Question: I am creating a chessboard with Javascript. I already managed to create the board itself, but I'm having trouble giving every field its fitting class (black or white).
I managed to correctly assign the classes for the first row, but am having trouble with the rest of the board. I know there are probably easier solutions to this.
'''
<!DOCTYPE html>
<html>
<head>
<title>Chess</title>
<link rel="stylesheet" type="text/css" href="assets/css/chess.css">
<script type="text/javascript" src="assets/js/lib/jquery.js"></script>
</head>
<body onload="initGame()">
<h1>Chess</h1>
<div id="board">
</div>
<script type="text/javascript" src="assets/js/chess.js"></script>
</body>
</html>
'''
'''
body{
text-align: center;
background-color: rgb(30, 30, 30);
}
#board{
margin: 0 auto;
width: 800px;
height: 800px;
background-color: white;
}
#board div{
width: 100px;
height: 100px;
float: left;
}
.white{
background-color: white;
border: 1px solid black;
}
.black{
background-color: black;
border: 1px solid white;
}
'''
'''
const board = [];
const boardElement = document.getElementById("board");
function initGame(){
for(var y = 0; y < 8; y++){
var row = [];
for(var x = 0; x < 8; x++){
var cell = {};
cell.element = document.createElement("div")
boardElement.appendChild(cell.element);
row.push(cell);
}
board.push(row);
}
$("#board div").addClass("field white");
for(var i = 0; i < board.length * 8; i++){
if((i % 7) == 0 && i != 0){
$(".field")[i].className = "field black";
i++;
}
else if((i % 7) == 0){
i++;
}
$(".field")[i].className = "field black";
i++;
}
startGame();
}
function startGame(){
}
'''
The current output:
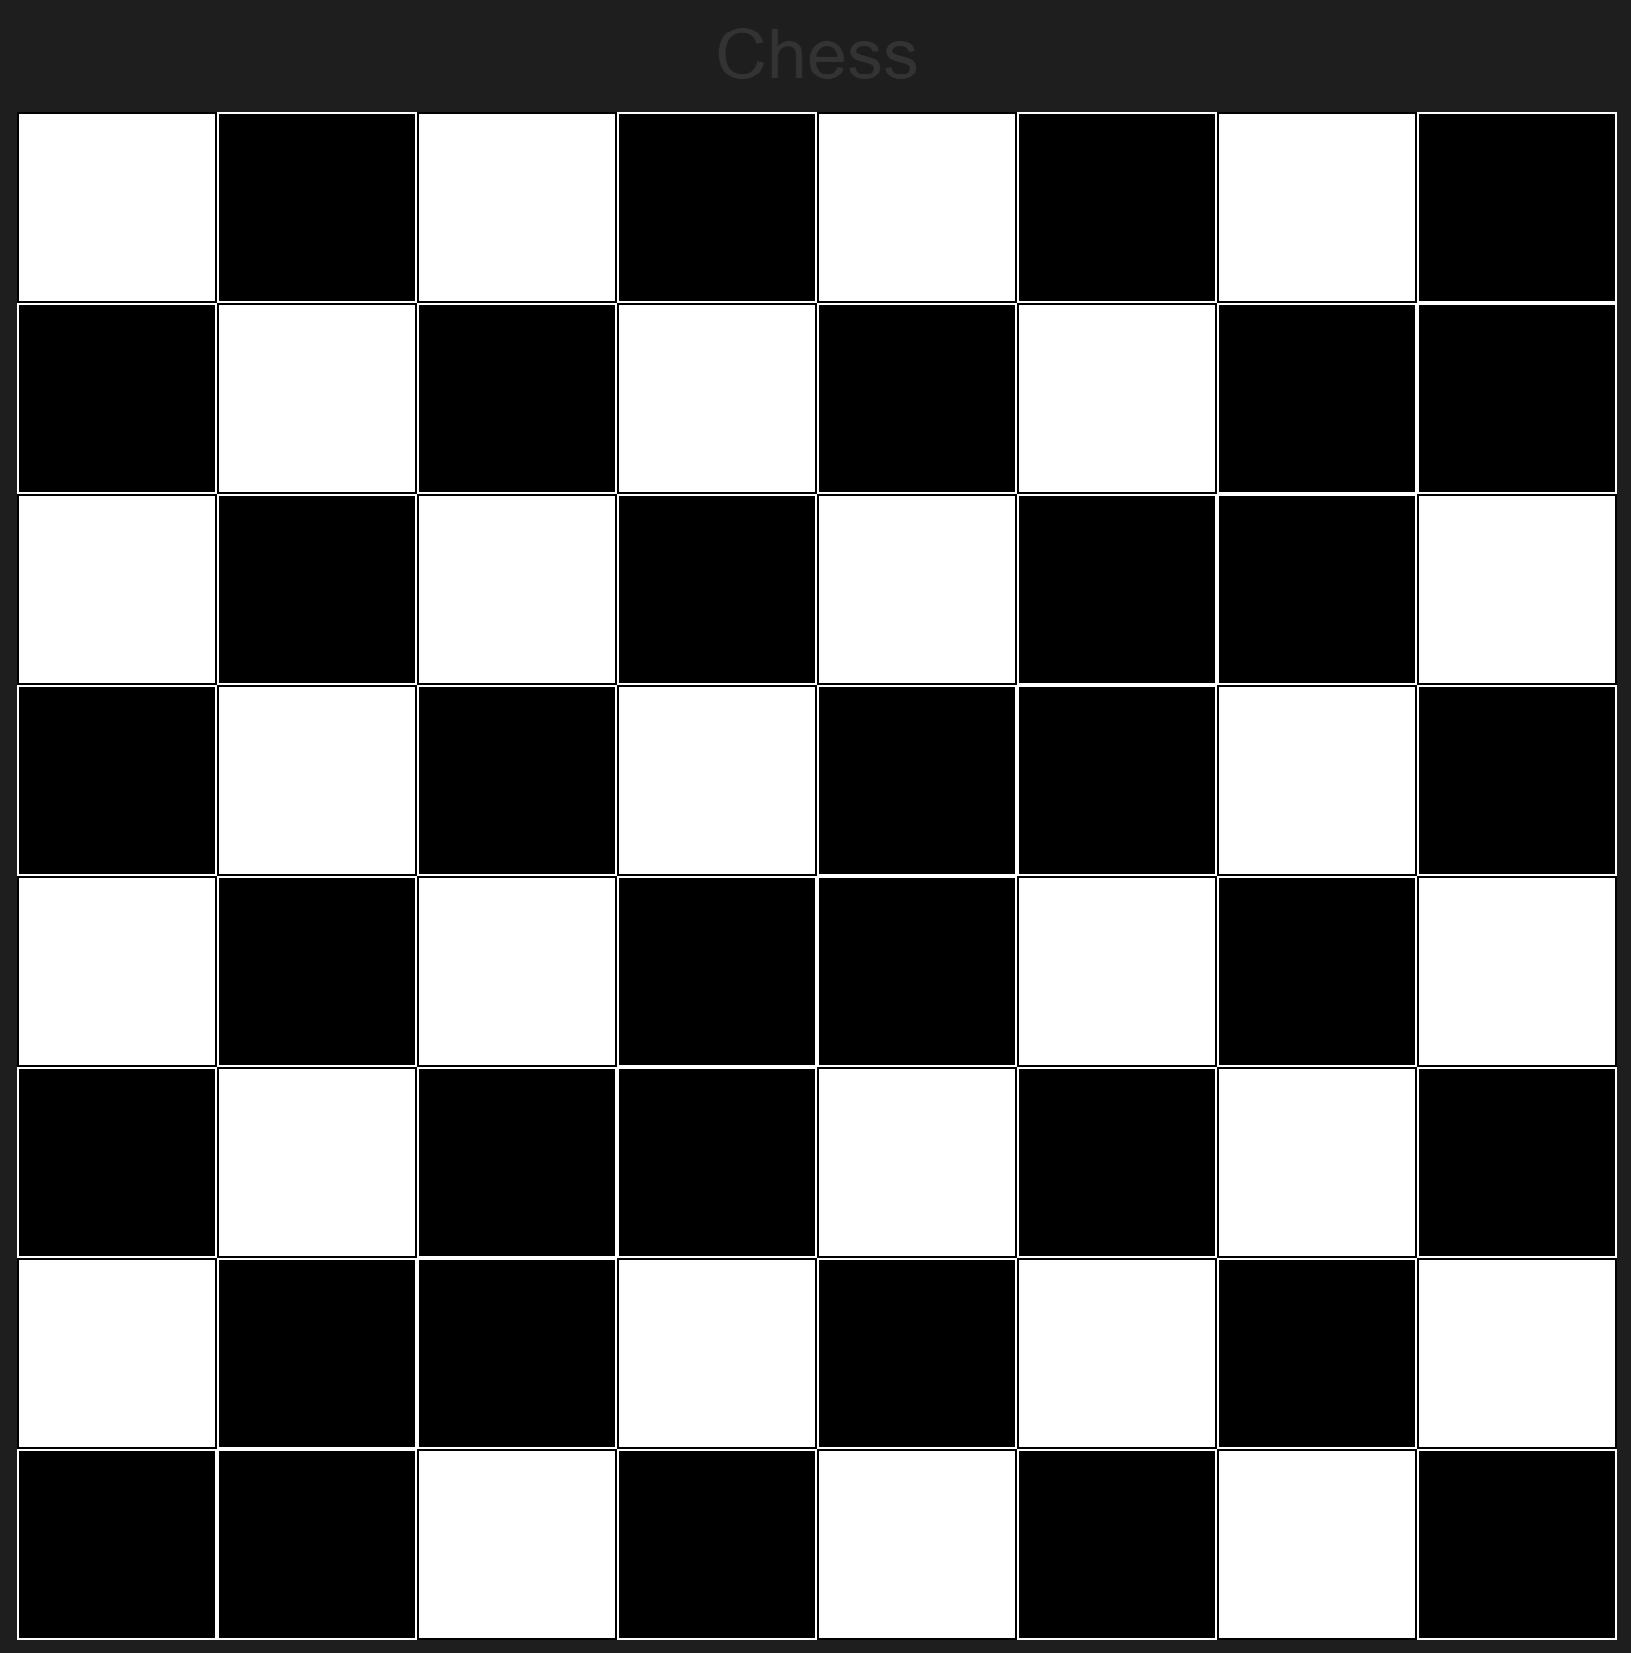
Answer: You can cut down your initGame logic to just add white class when y and x are either both odd or both even. You can do this by 'y%2 == x%2'. You won't need the extra for loop.!
'''
function initGame(){
for(var y = 0; y < 8; y++){
var row = [];
for(var x = 0; x < 8; x++){
var cell = {};
cell.element = document.createElement("div")
if(y%2 == x%2)
{
cell.element.className = "field white";
}
else
{
cell.element.className = "field black";
}
boardElement.appendChild(cell.element);
row.push(cell);
}
board.push(row);
}
startGame();
}
'''